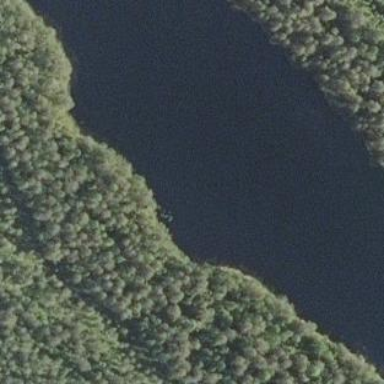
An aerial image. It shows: Serene lake surrounded by nature.